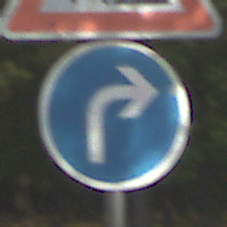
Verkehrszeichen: VorgeschriebeneFahrtrichtungRechts
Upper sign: Arbeitsstelle
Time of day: MorningAfternoon
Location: Outdoor (Suburban)
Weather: Clear
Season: NotSpecified
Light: Natural